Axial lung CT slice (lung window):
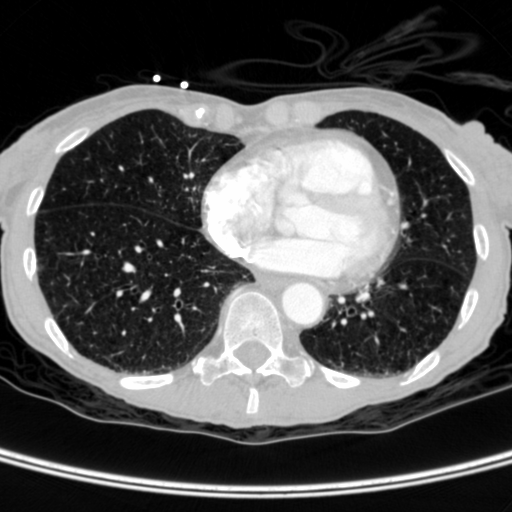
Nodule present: no